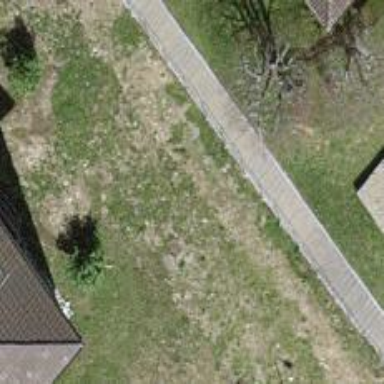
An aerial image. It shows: Set of steps on the road.